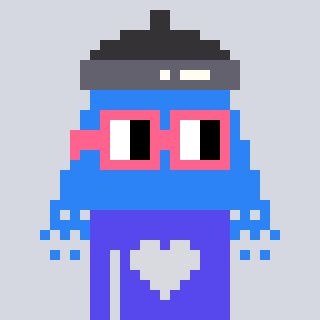
a pixel art character with square pink glasses, a shower-shaped head and a computerblue-colored body on a cool background